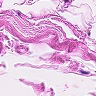
Metastatic tissue present: no